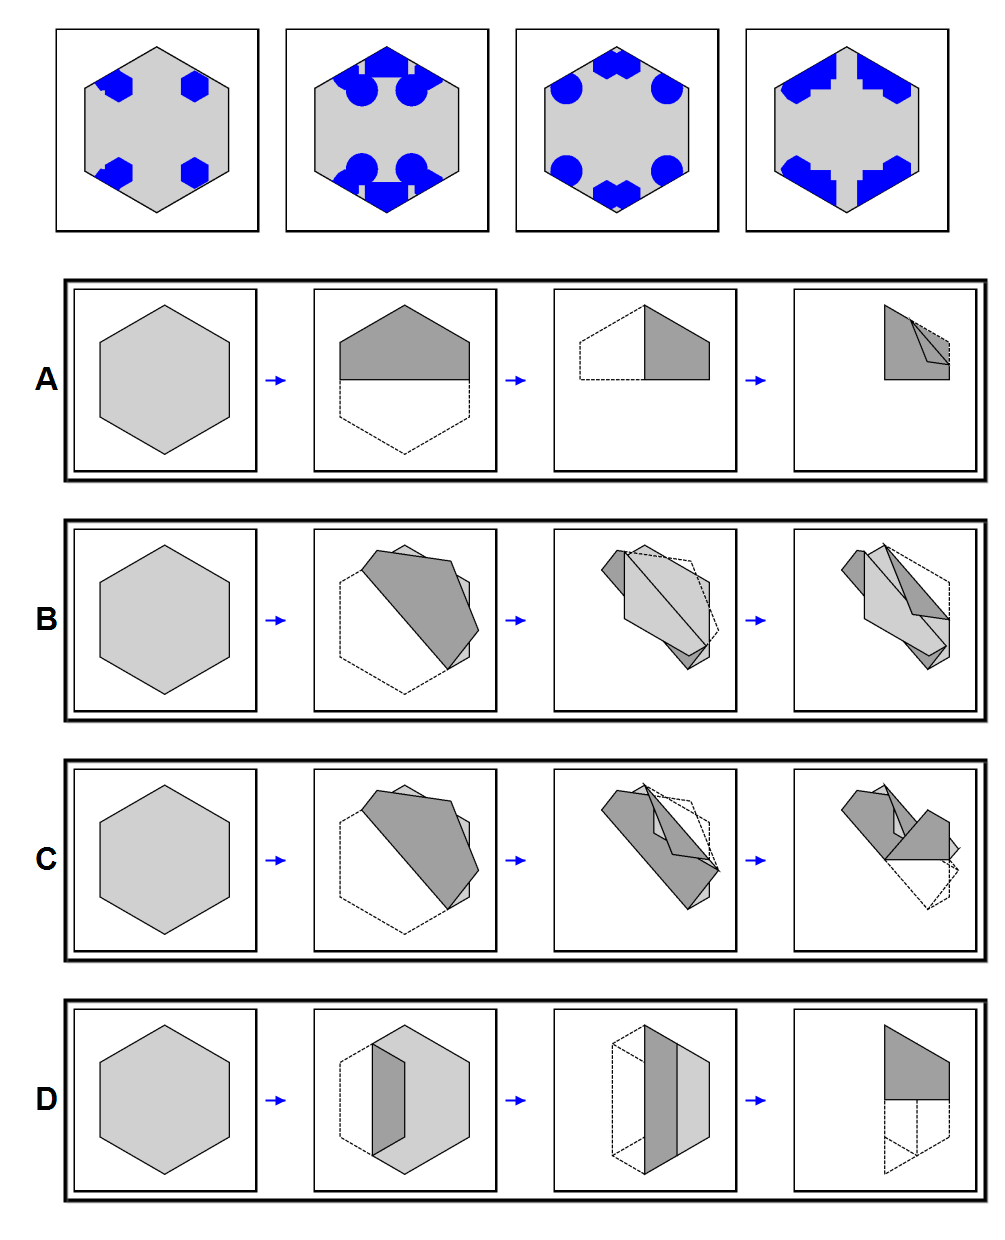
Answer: A